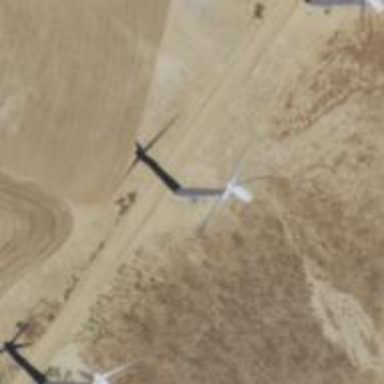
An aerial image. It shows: Wind power generator with wind turbines.